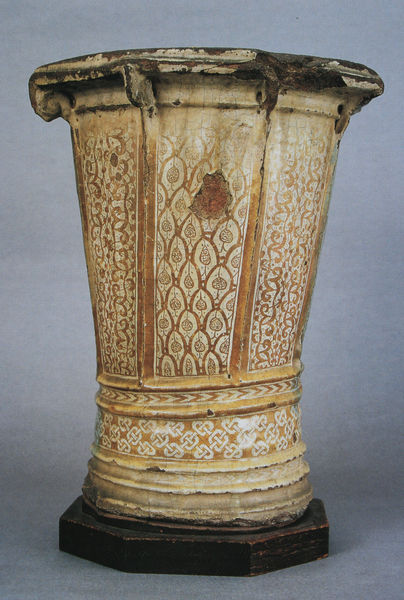
Titel: Gefäßhals
Standort: Granada
Institution: Museo de la Alhambra
Schlagwörter: blau, weiß, gelb, blumen, braun, hintergrund, holz, marmor, orange, schwarz, symbol, säule, tisch, rot, beige, muster, ornament, alt, band, federn, knoten, sockel, stein, felder, gold, kelch, borte, rund, schuppen, amphore, keramik, ranken, skulptur, ton, vase, hocker, rand, wasse, bordüre, dekor, floral, ornamente, verzierung, streifen, bemalt, foto, fotografie, becher, gefäß, antike, loch, kunst, trommel, pult, kapitell, verziert, kaputt, brüchig, firnis, antik, bemalung, schief, objekt, wulst, fot, römisch, riss, keltisch, abendland, segmente, pfirsisch, beschädigt, altertum, fold, asymetrisch, anthroposophisch, necher, tn, sammlerstück, schadstelle